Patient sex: M
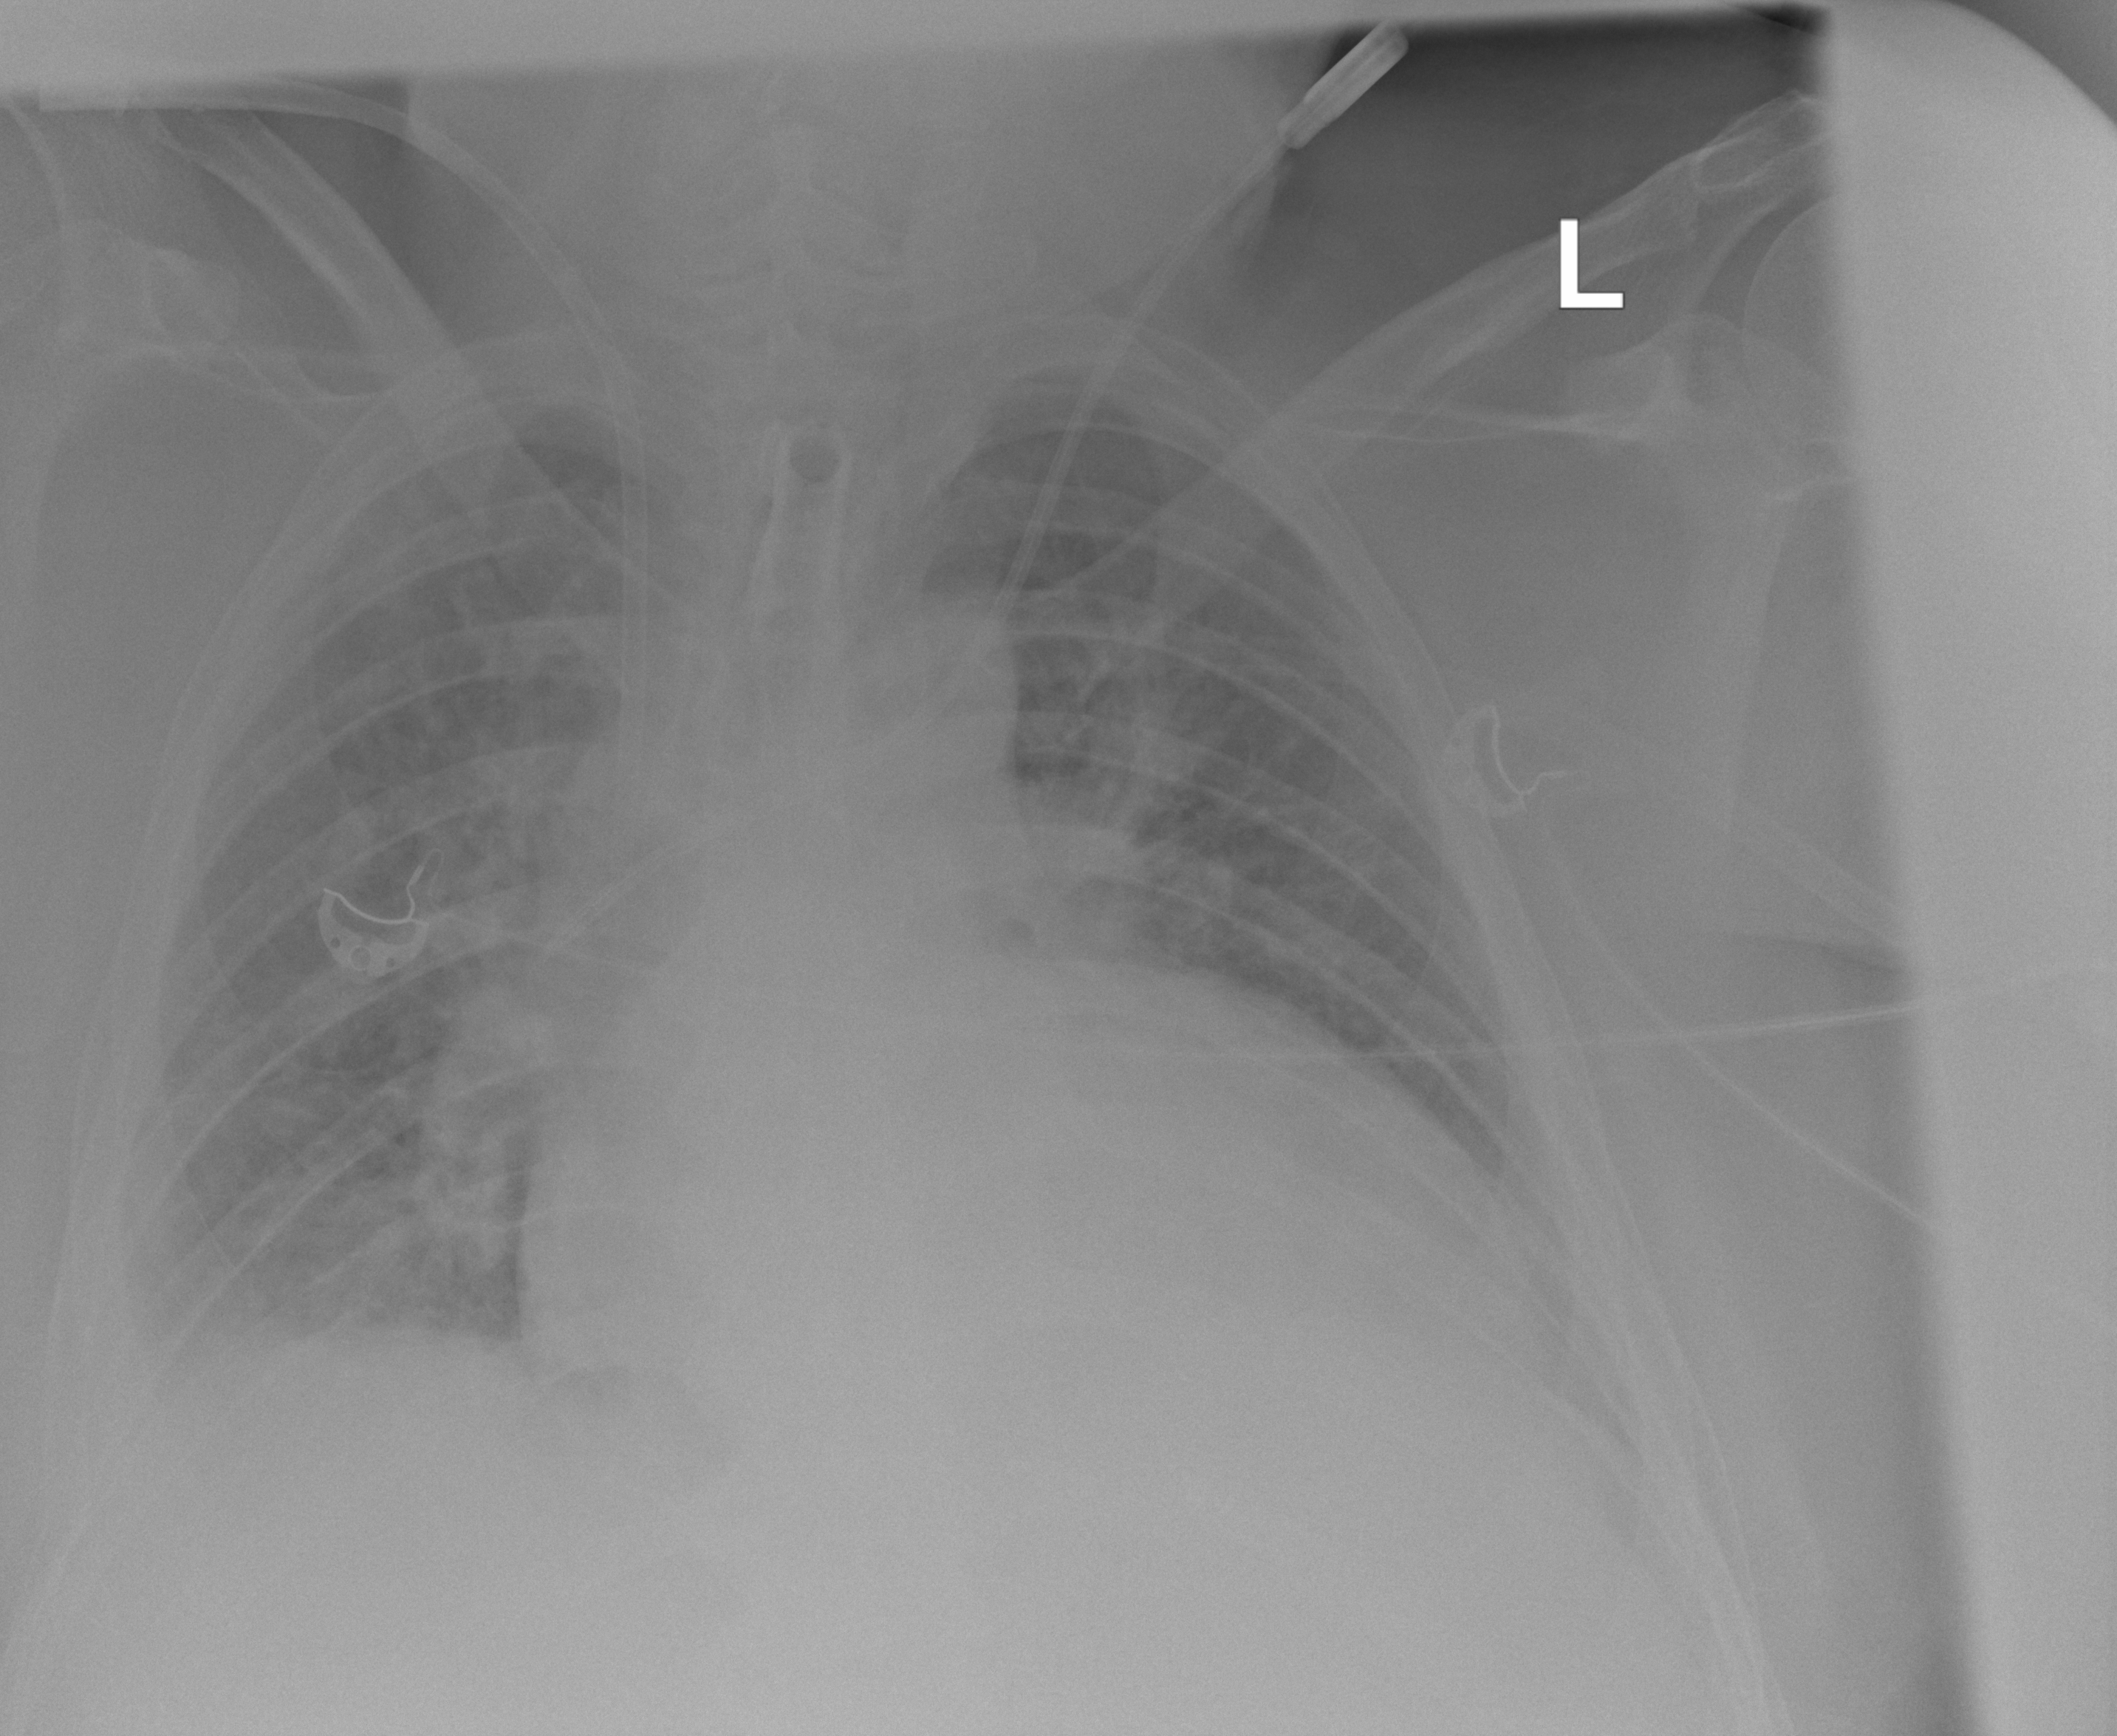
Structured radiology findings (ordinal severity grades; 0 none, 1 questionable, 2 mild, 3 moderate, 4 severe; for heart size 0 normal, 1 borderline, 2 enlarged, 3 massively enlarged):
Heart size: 2
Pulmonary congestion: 2
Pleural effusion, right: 2
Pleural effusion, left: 2
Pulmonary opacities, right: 3
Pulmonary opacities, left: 3
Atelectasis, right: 3
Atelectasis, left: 2